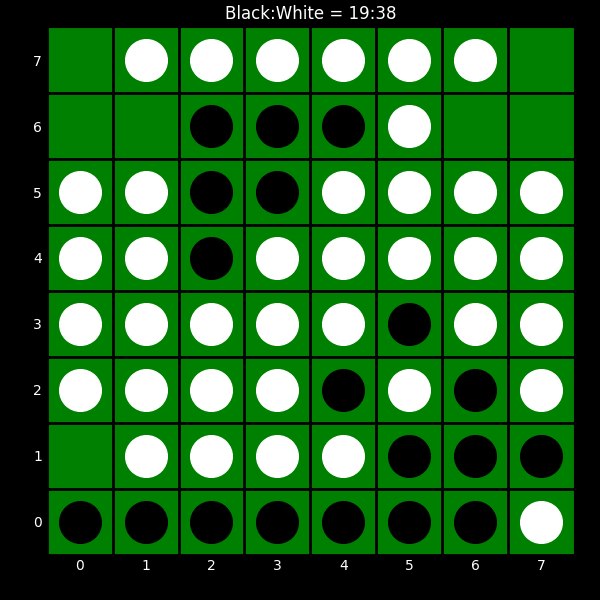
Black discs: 19
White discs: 38